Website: macys
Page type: billing-address
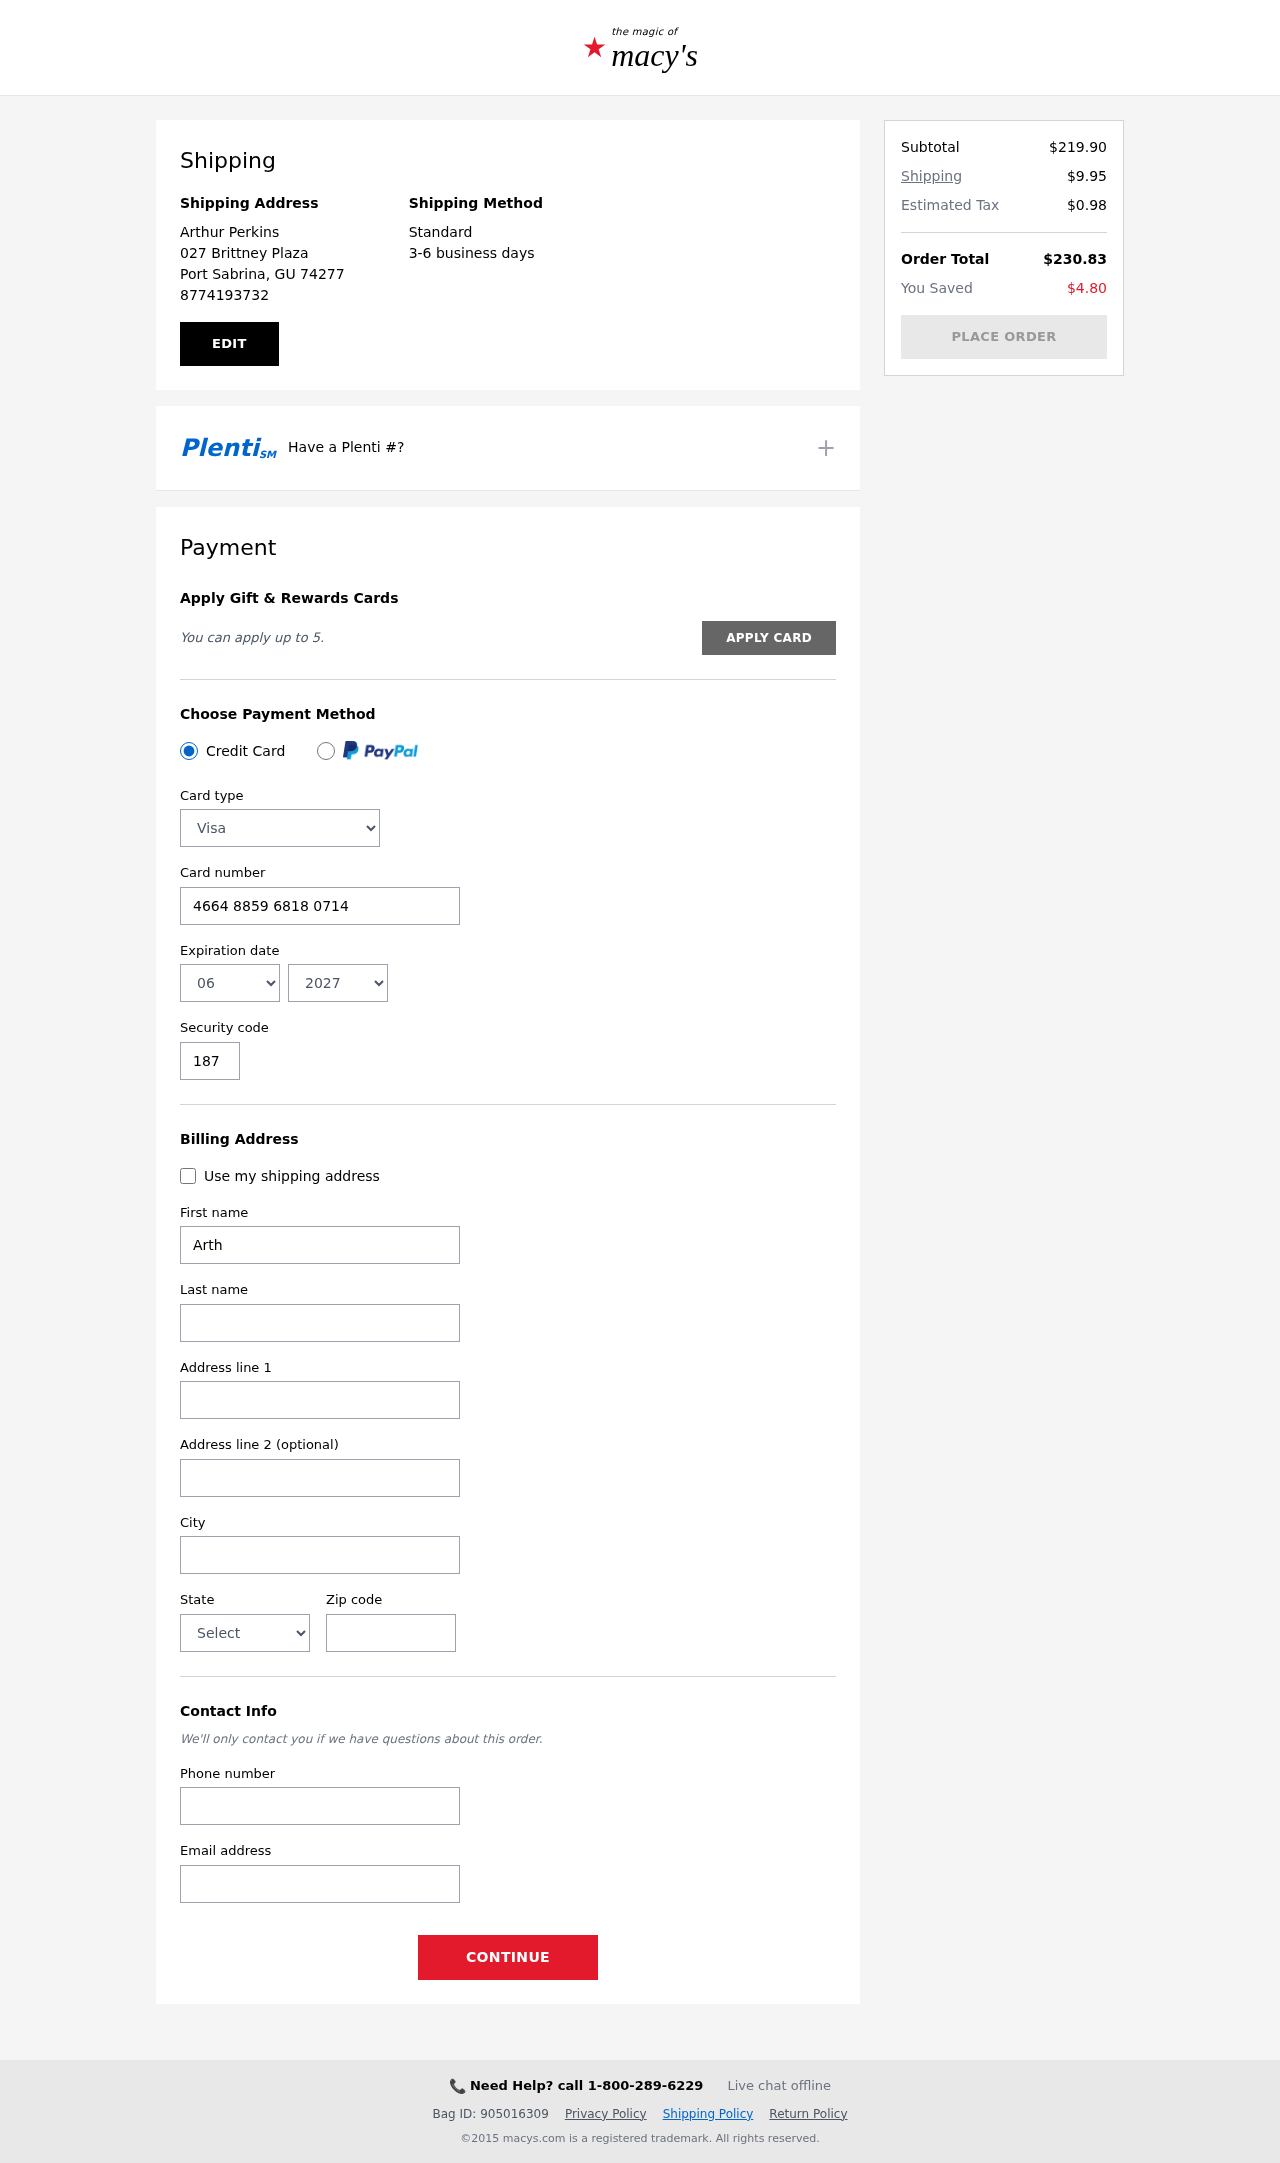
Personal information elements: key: PII_CARD_CVV
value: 187
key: PII_CARD_EXPIRY_MONTH
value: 06
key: PII_CARD_EXPIRY_YEAR
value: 27
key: PII_CARD_NUMBER
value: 4664 8859 6818 0714
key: PII_CARD_TYPE
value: Visa
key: PII_CITY
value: Port Sabrina
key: PII_CITY_STATE_ZIP
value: Port Sabrina, GU 74277
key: PII_EMAIL
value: arthur.perkins@hotmail.com
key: PII_FIRSTNAME
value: Arthur
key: PII_FULLNAME
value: Arthur Perkins
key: PII_LASTNAME
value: Perkins
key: PII_PHONE
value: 8774193732
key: PII_POSTCODE
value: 74277
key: PII_STATE
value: GU
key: PII_STREET
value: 027 Brittney Plaza
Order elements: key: ORDER_SUBTOTAL
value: $219.90
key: ORDER_SHIPPING_COST
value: $9.95
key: ORDER_TAX
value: $0.98
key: ORDER_TOTAL
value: $230.83
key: ORDER_SAVINGS
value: $4.80